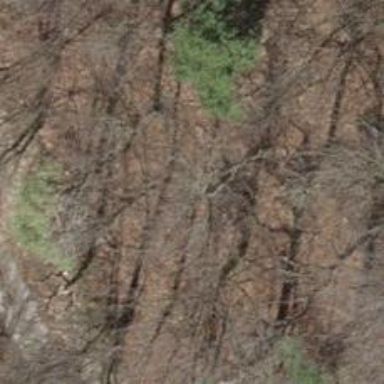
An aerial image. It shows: Deciduous tree with broadleaved leaves.